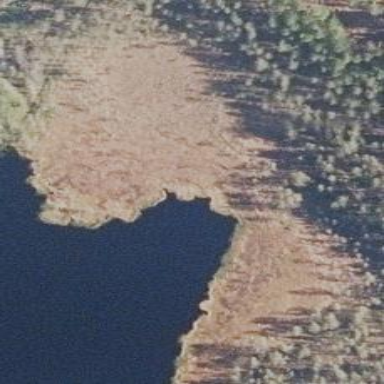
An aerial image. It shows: Bog wetland area.